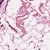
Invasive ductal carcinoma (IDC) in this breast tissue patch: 0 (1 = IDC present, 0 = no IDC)